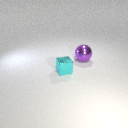
large purple metal sphere to the right of small cyan metal cube